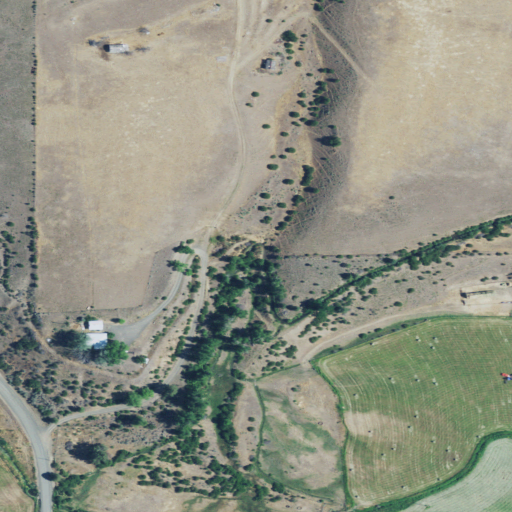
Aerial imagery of valley in Oregon named Stone Gulch containing shrub, herbaceous wetlands, open development, grassland, and low intensity development